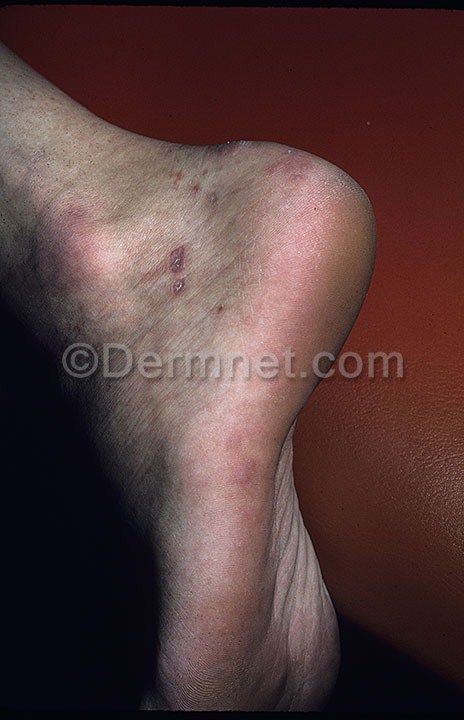
Disease: Warts Molluscum and other Viral Infections